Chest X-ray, AP view. Patient: 22 years old, sex F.
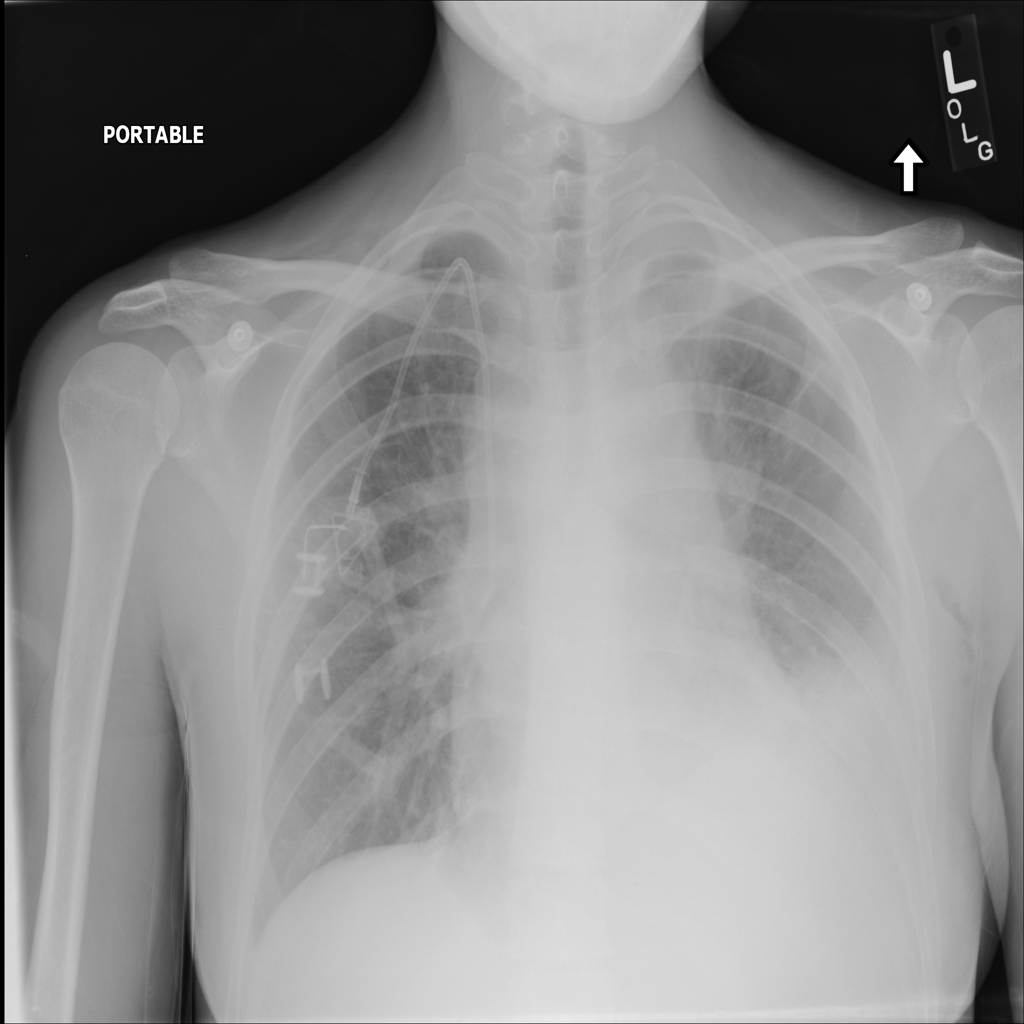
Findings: Effusion, Pneumothorax